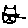
Label: cat